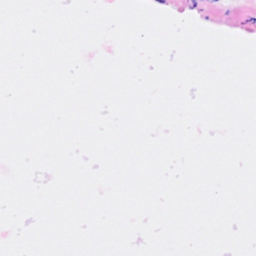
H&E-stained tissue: Breast